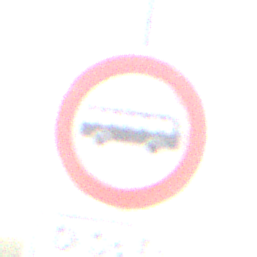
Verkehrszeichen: VerbotKraftomnibusse
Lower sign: ZeitangabenMitBeschraenkungAufWochentage3
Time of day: Night
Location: Outdoor (Nature)
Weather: Clear
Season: NotSpecified
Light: Natural